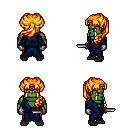
a pixel art fantasy rpg character, male body template, orc, green skin, blue robe, red pants, light blonde princess hairstyle, metal gloves, black shoes, dagger, four views (front, back, left, right), 2x2 character sprite sheet, small pixel art, hard edges, no anti-aliasing